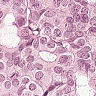
Metastatic tissue present: yes